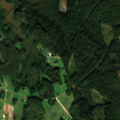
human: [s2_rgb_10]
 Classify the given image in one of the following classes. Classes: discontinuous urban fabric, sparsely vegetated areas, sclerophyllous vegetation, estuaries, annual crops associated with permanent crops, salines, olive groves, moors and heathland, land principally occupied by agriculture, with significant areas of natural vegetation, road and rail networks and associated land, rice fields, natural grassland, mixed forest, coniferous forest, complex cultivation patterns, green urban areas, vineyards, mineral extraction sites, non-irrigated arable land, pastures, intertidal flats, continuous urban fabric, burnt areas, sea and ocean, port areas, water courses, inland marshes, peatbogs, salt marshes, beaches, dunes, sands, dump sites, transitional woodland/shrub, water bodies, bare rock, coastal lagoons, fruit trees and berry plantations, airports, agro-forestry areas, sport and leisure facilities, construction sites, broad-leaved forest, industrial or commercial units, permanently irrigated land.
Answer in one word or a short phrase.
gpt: complex cultivation patterns, coniferous forest, mixed forest, transitional woodland/shrub, inland marshes